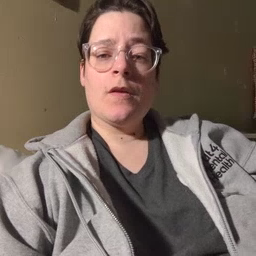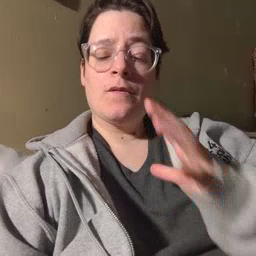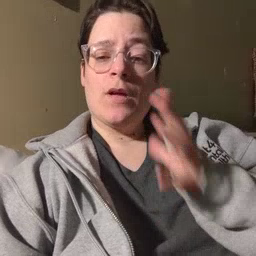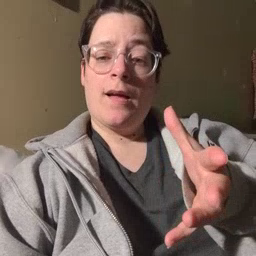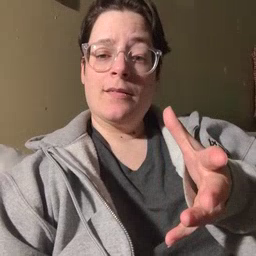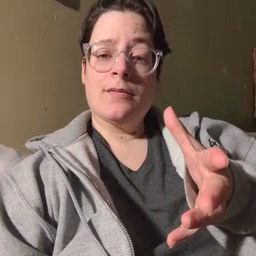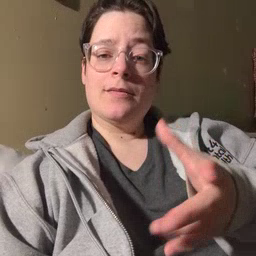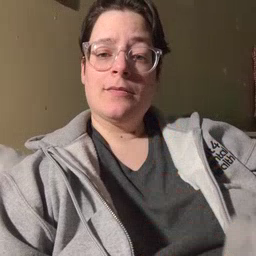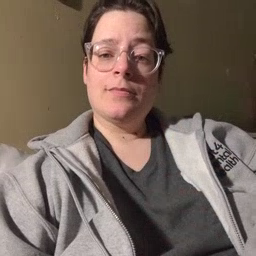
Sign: fine